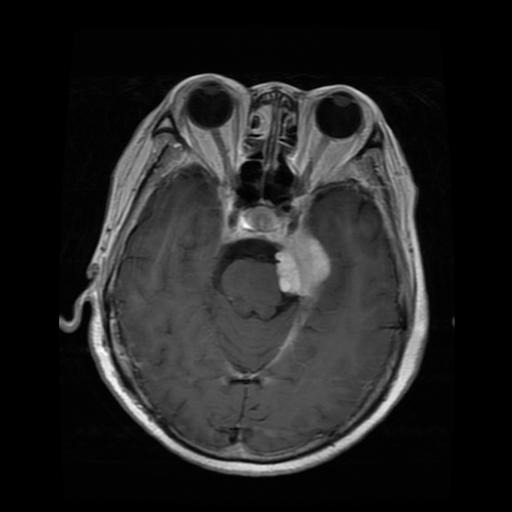
Label: meningioma